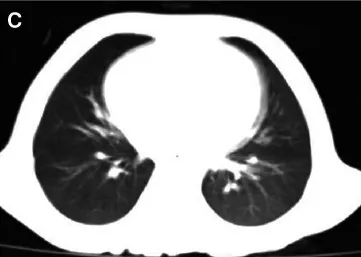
Chest CT showing a new exudative lesion in the post-basal segment of the left inferior pulmonary lobe.
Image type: radiology (ct)